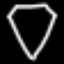
Label: diamond